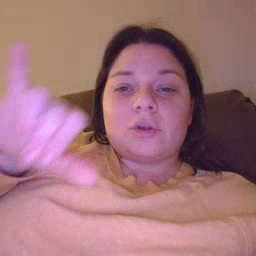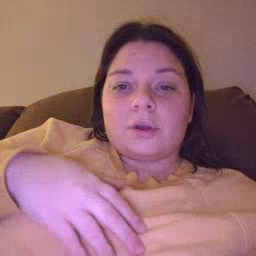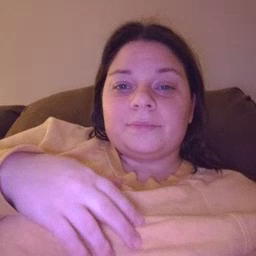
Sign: backyard